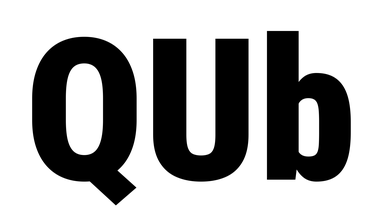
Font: Roboto_Condensed_Black